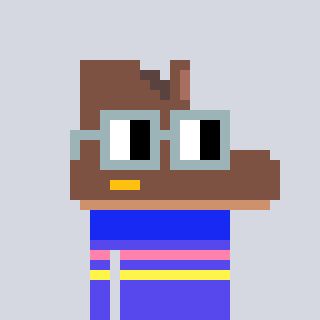
a pixel art character with square dark gray glasses, a boot-shaped head and a computerblue-colored body on a cool background